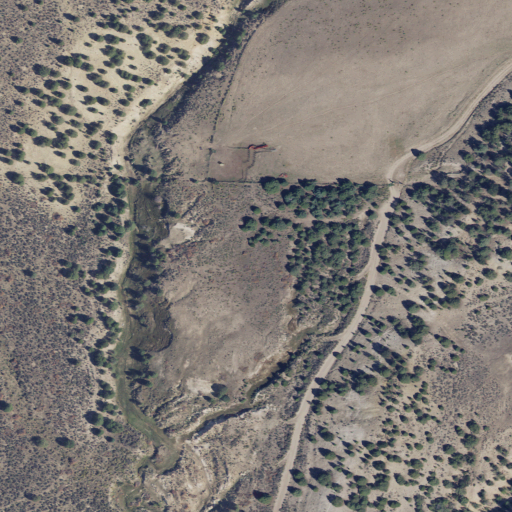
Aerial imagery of plain(s) in Utah named Taylor Flat containing evergreen forest, shrub, and deciduous forest